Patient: sex F, age 46
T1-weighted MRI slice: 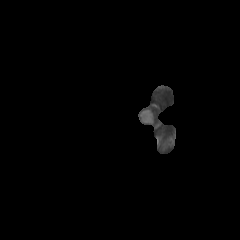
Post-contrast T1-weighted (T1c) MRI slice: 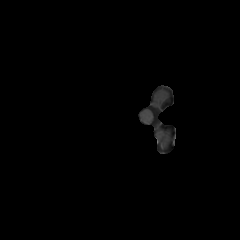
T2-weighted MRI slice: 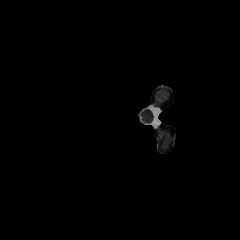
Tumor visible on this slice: no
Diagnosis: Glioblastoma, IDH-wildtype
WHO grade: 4